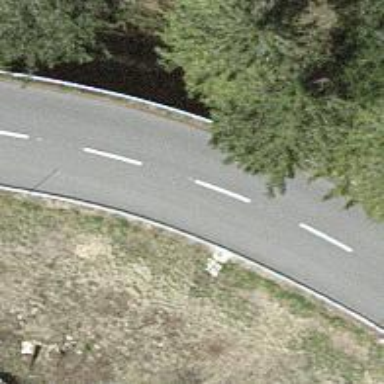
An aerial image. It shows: Secondary road with asphalt surface.